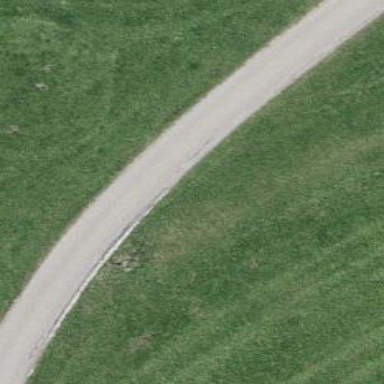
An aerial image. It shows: Unclassified road with asphalt surface.